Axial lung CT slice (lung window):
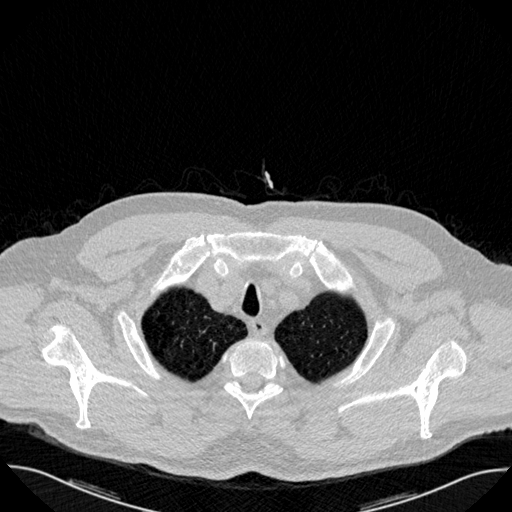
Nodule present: no